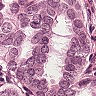
Metastatic tissue present: yes